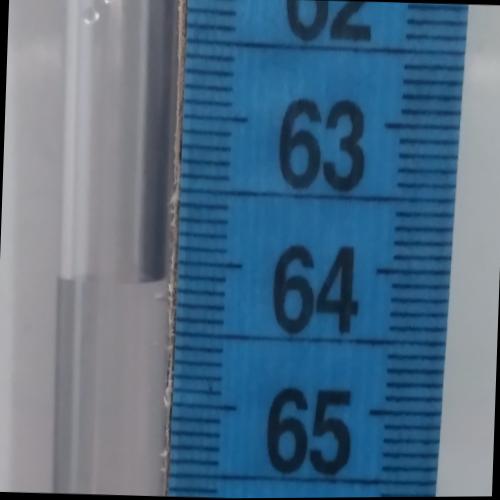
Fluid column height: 64.2 cm